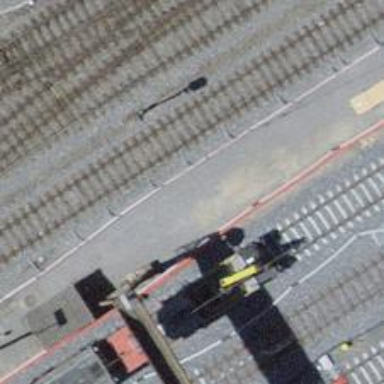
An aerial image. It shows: View of railway yard.